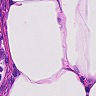
Metastatic tissue present: no